Field crop: tomato
Growth stage: 2
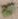
Species: solanum